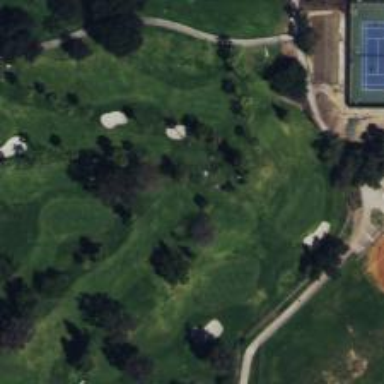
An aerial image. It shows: Golf hole.